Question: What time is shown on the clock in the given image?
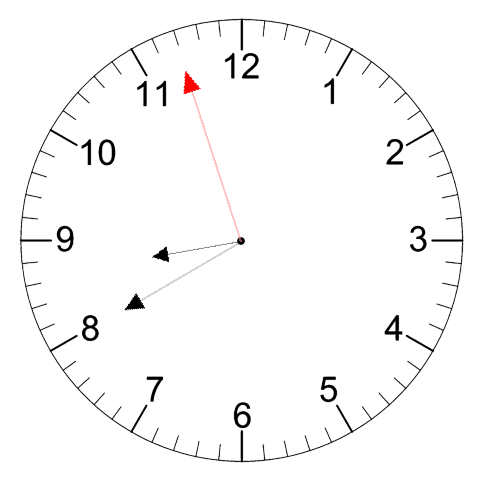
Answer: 08:39:57